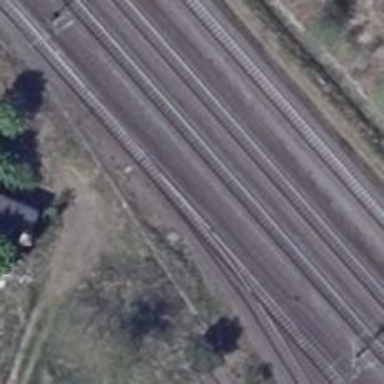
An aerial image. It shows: Railway switch with the turnout side on the right.